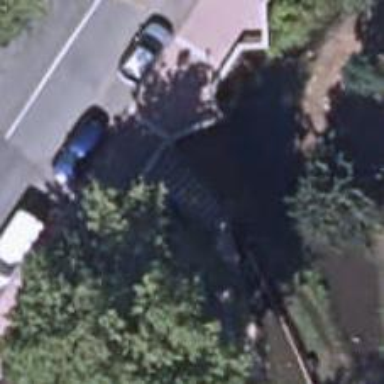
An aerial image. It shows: Set of steps on the road.